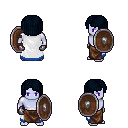
a pixel art fantasy rpg character, male body template, dark elf, purple skin, white trimmed cape, robe skirt, raven pageboy hairstyle, metal gloves, shield, four views (front, back, left, right), 2x2 character sprite sheet, small pixel art, hard edges, no anti-aliasing